Chest X-ray. View position: PA
Patient age: 62
Patient sex: F
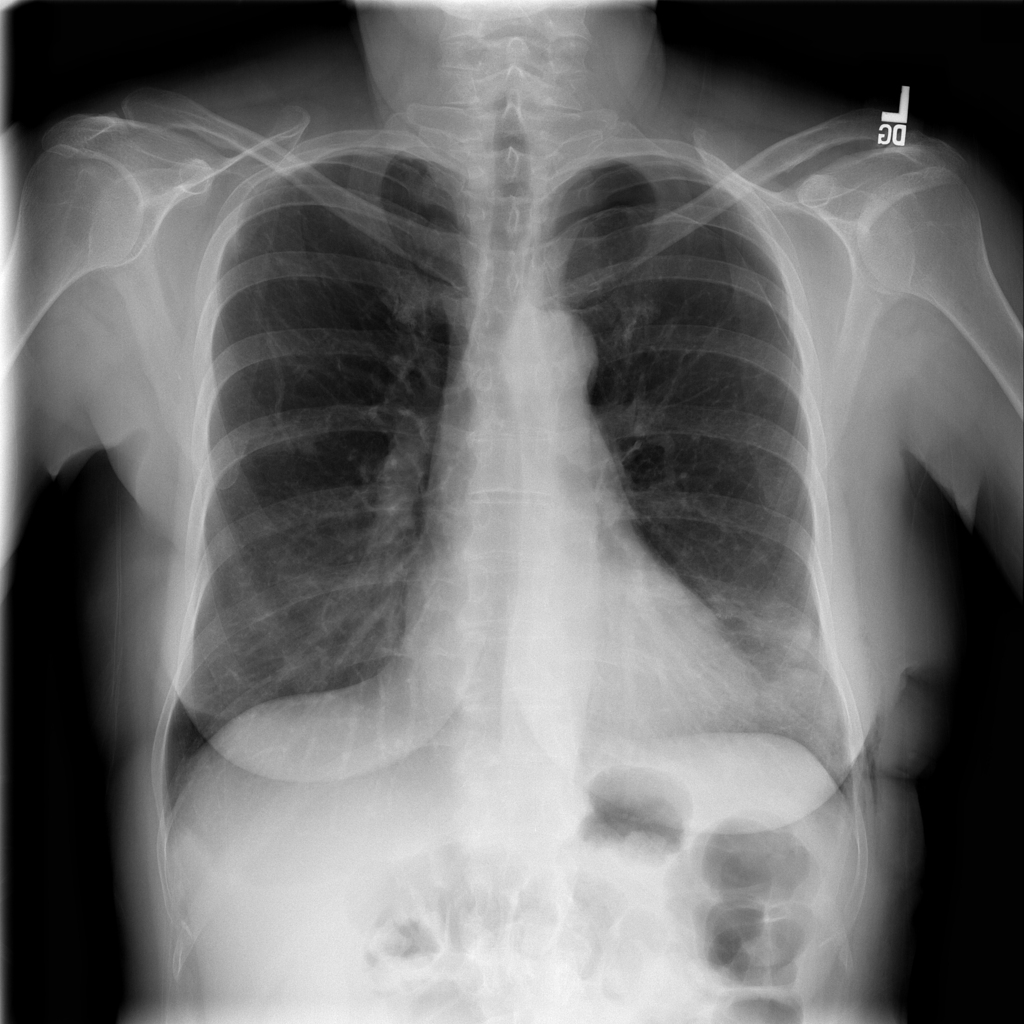
Finding: Pneumothorax